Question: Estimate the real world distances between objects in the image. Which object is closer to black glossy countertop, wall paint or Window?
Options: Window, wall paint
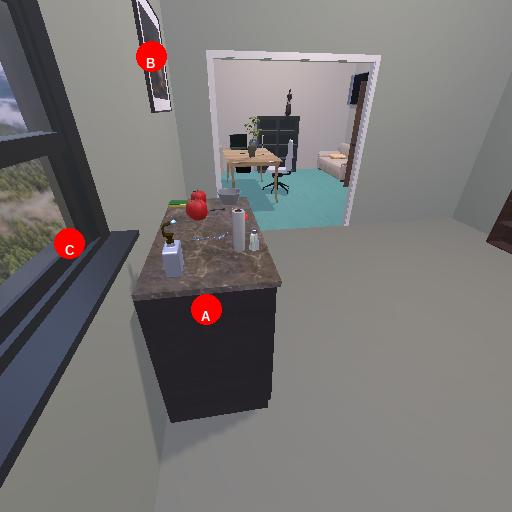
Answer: Window